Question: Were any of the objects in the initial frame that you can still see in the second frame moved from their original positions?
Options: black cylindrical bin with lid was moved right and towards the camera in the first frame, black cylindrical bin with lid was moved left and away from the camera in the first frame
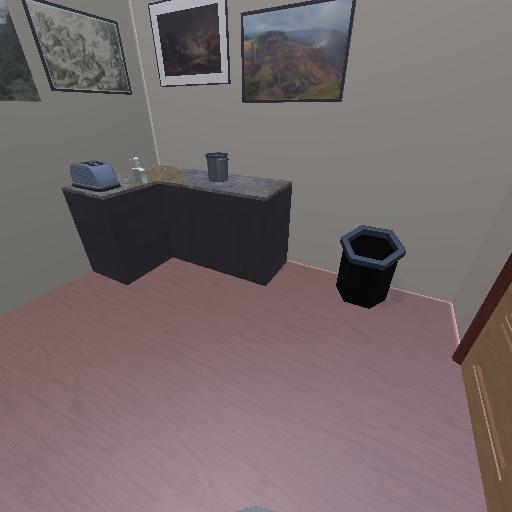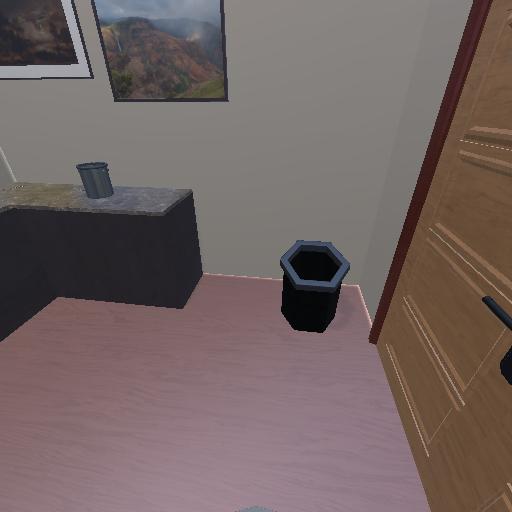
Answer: black cylindrical bin with lid was moved right and towards the camera in the first frame